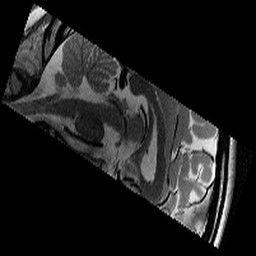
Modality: T2w
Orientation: sagittal
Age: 13
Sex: female
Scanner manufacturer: siemens
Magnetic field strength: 3 T
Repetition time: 9.23 s
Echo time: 0.067 s